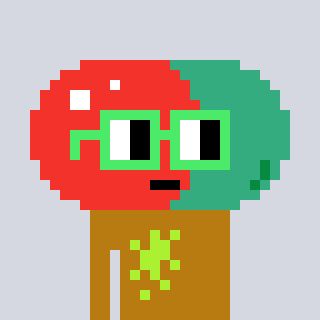
a pixel art character with square light green glasses, a pill-shaped head and a gold-colored body on a cool background